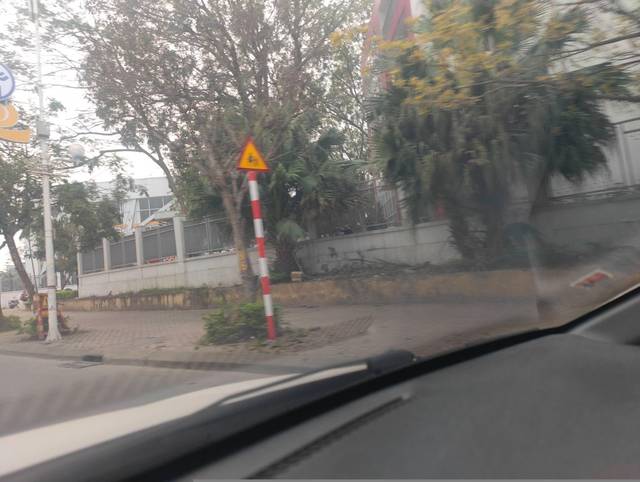
Region: Vietnam
Coordinates: 21.03, 105.883